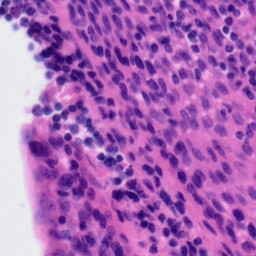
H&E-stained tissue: Tonsil